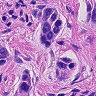
Metastatic tissue present: yes